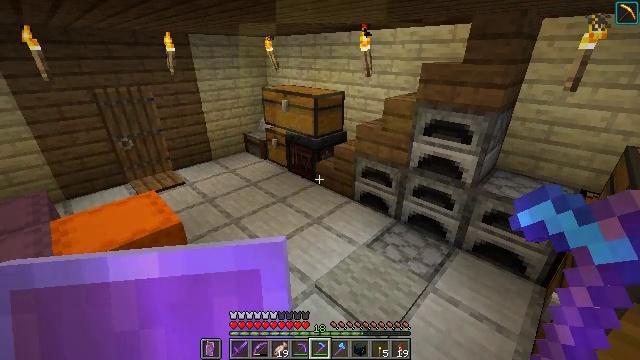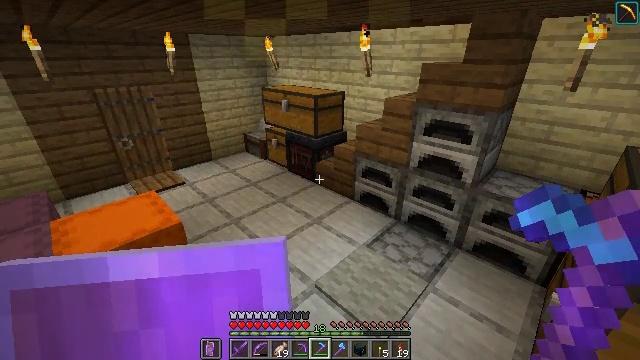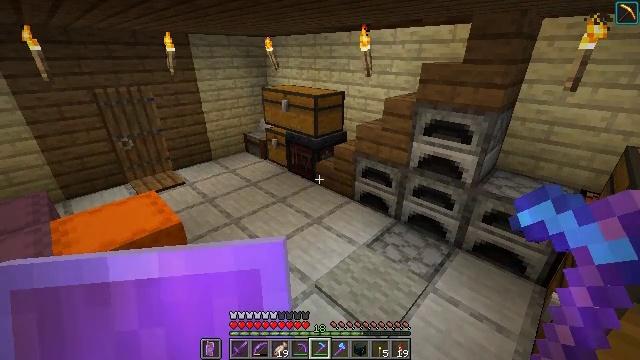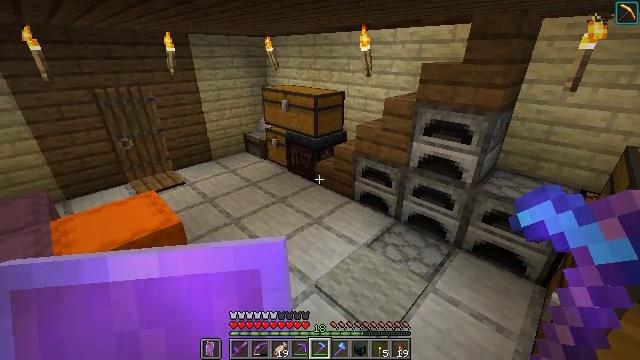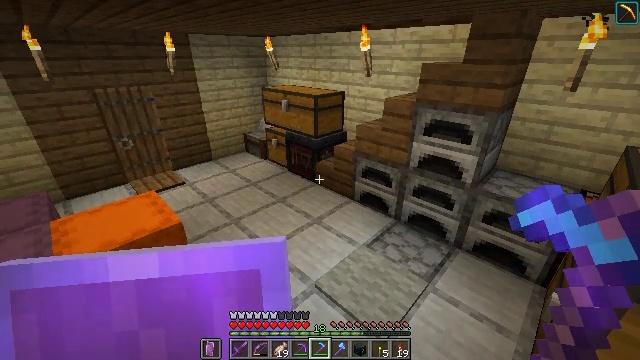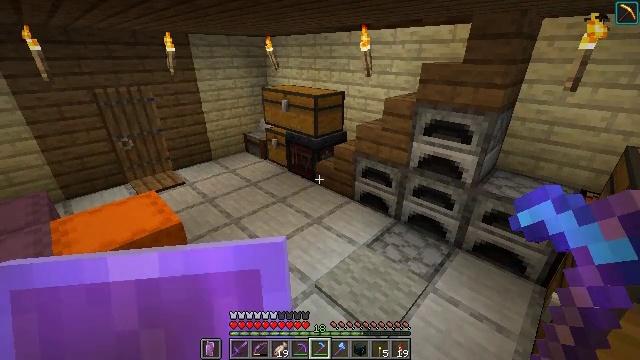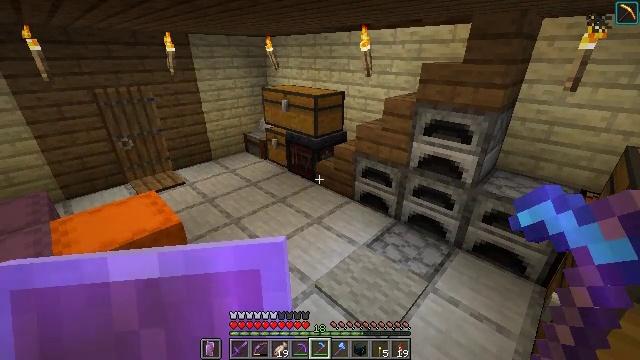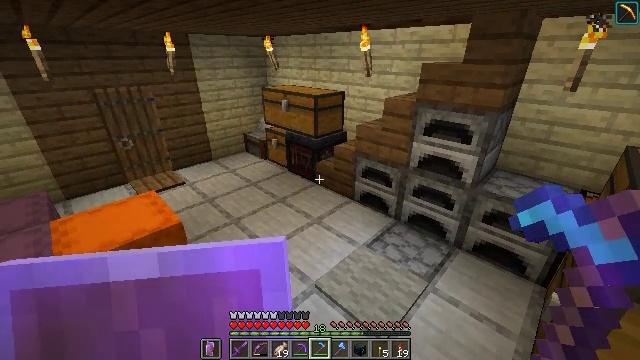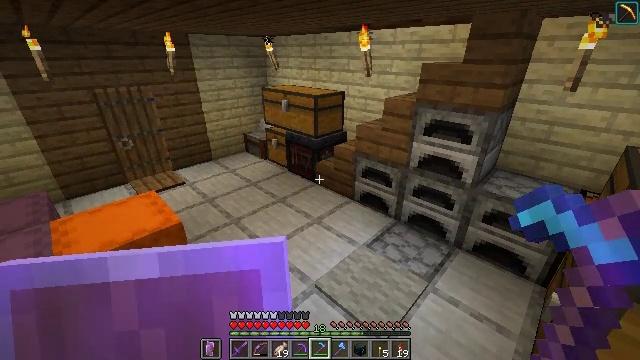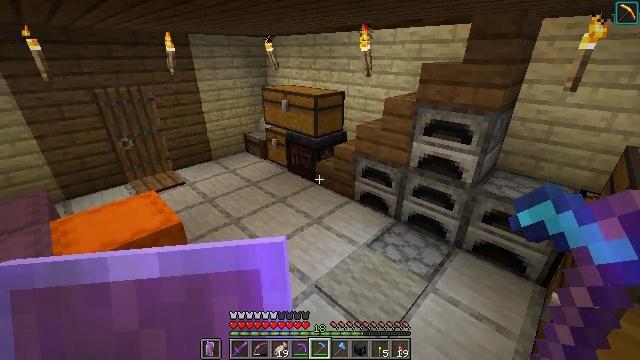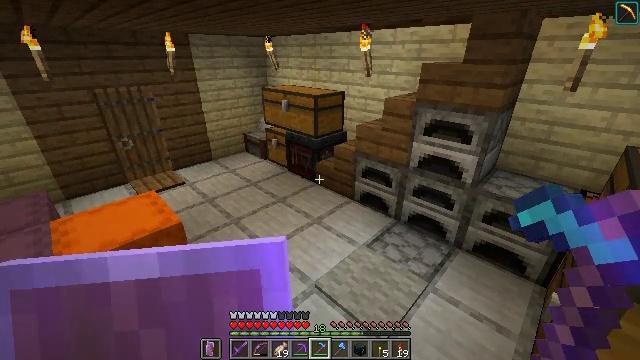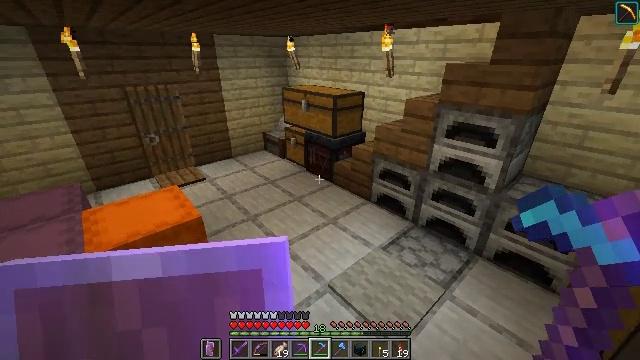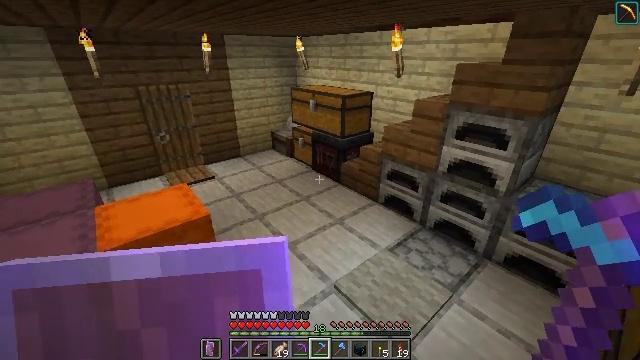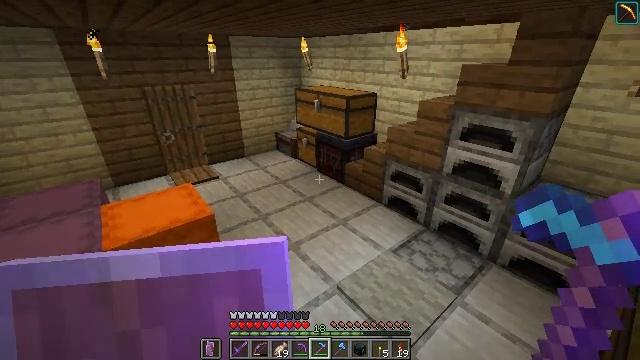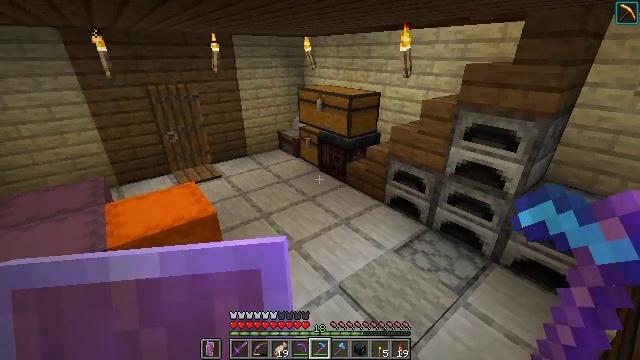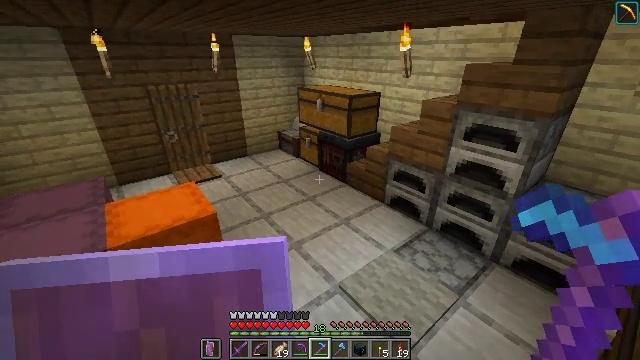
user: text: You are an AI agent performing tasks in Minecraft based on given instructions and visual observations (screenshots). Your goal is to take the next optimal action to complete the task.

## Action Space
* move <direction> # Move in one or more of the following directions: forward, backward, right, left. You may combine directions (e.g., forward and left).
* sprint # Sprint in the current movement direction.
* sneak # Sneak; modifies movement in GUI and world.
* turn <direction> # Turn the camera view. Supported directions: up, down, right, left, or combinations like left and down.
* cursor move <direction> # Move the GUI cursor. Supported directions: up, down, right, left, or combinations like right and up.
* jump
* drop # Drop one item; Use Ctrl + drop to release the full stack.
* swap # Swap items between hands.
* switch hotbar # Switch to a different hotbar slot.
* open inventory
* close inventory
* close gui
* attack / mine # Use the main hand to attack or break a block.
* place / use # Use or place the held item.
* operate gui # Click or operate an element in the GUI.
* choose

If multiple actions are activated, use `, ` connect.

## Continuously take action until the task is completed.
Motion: motion action
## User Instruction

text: Break the jungle leaves with your hand or shears.
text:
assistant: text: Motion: no_op
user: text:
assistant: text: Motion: no_op
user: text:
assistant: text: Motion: no_op
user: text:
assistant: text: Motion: no_op
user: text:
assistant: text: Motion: no_op
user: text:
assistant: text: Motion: no_op
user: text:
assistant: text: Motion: no_op
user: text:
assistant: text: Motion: no_op
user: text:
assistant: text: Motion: no_op
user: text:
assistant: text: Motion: no_op
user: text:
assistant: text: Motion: turn left
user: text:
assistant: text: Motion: turn left
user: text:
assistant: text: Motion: no_op
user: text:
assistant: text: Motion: no_op
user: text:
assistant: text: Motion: no_op
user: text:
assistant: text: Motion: no_op
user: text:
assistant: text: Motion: turn left
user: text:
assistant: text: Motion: turn left
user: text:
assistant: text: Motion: turn left and down
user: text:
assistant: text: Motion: turn left and down
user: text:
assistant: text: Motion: no_op
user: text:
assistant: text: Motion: no_op
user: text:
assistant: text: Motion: no_op
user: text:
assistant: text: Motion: no_op
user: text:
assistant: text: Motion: no_op
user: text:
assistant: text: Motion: no_op
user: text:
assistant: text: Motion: no_op
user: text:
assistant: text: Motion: no_op
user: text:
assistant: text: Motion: no_op
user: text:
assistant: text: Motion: no_op